Aerial crown-view tile of a tropical tree (Barro Colorado Island, Panama), acquired 20241216:
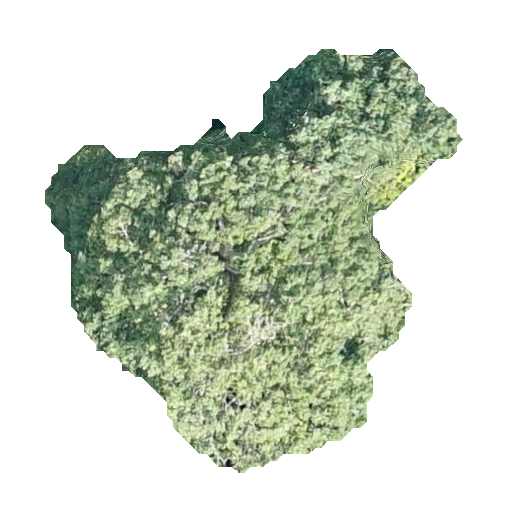
Species: Tabebuia rosea
GBIF accepted scientific name: Tabebuia rosea
Crown area: 150.955 m²